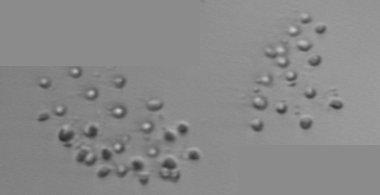
Label: Parvicorbicula_socialis